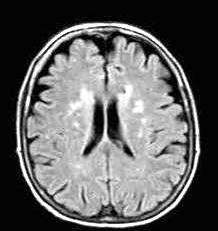
Label: notumor